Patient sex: F
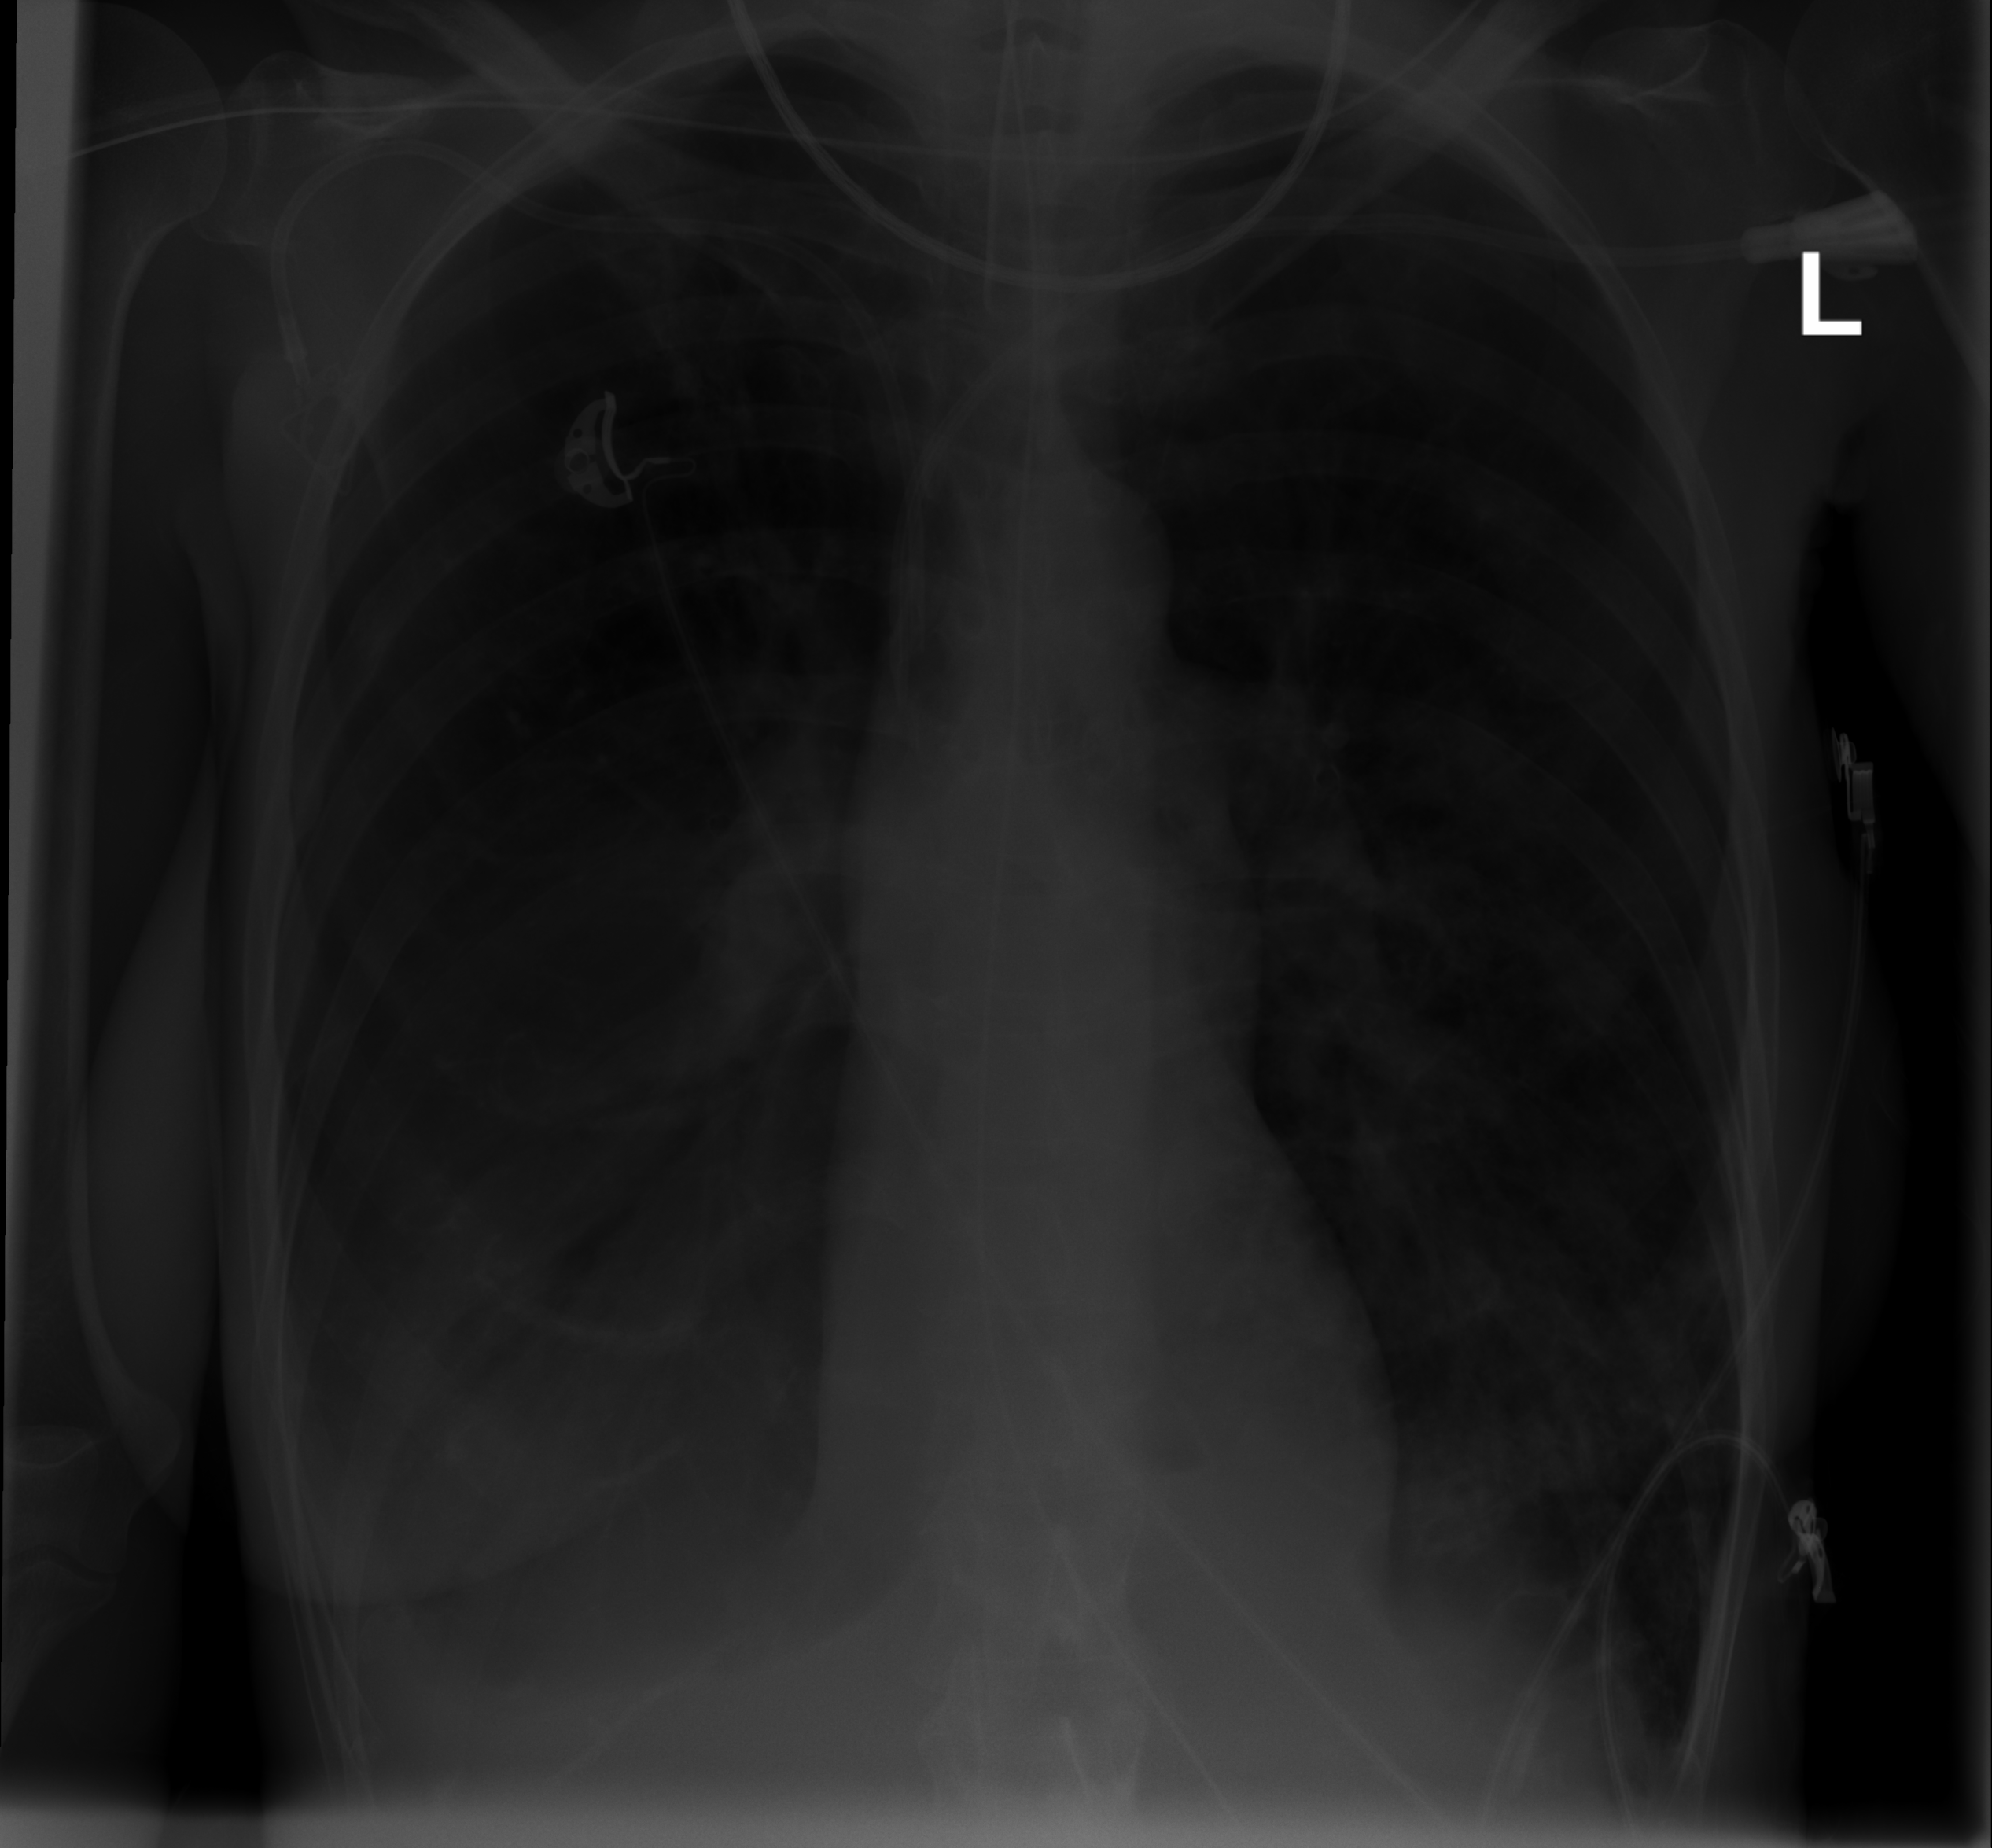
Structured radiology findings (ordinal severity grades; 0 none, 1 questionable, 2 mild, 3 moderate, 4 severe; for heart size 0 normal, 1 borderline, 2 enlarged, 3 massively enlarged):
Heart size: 0
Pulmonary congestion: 0
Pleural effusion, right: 3
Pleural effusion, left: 2
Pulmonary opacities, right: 3
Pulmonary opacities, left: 2
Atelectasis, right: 2
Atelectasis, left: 2